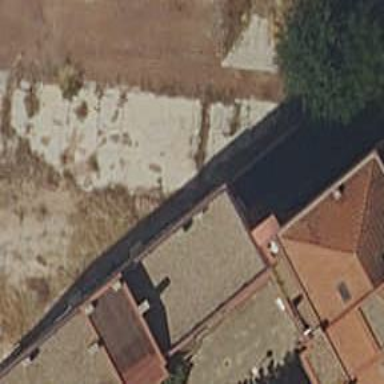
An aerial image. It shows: Wall is shown in the image.